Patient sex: M
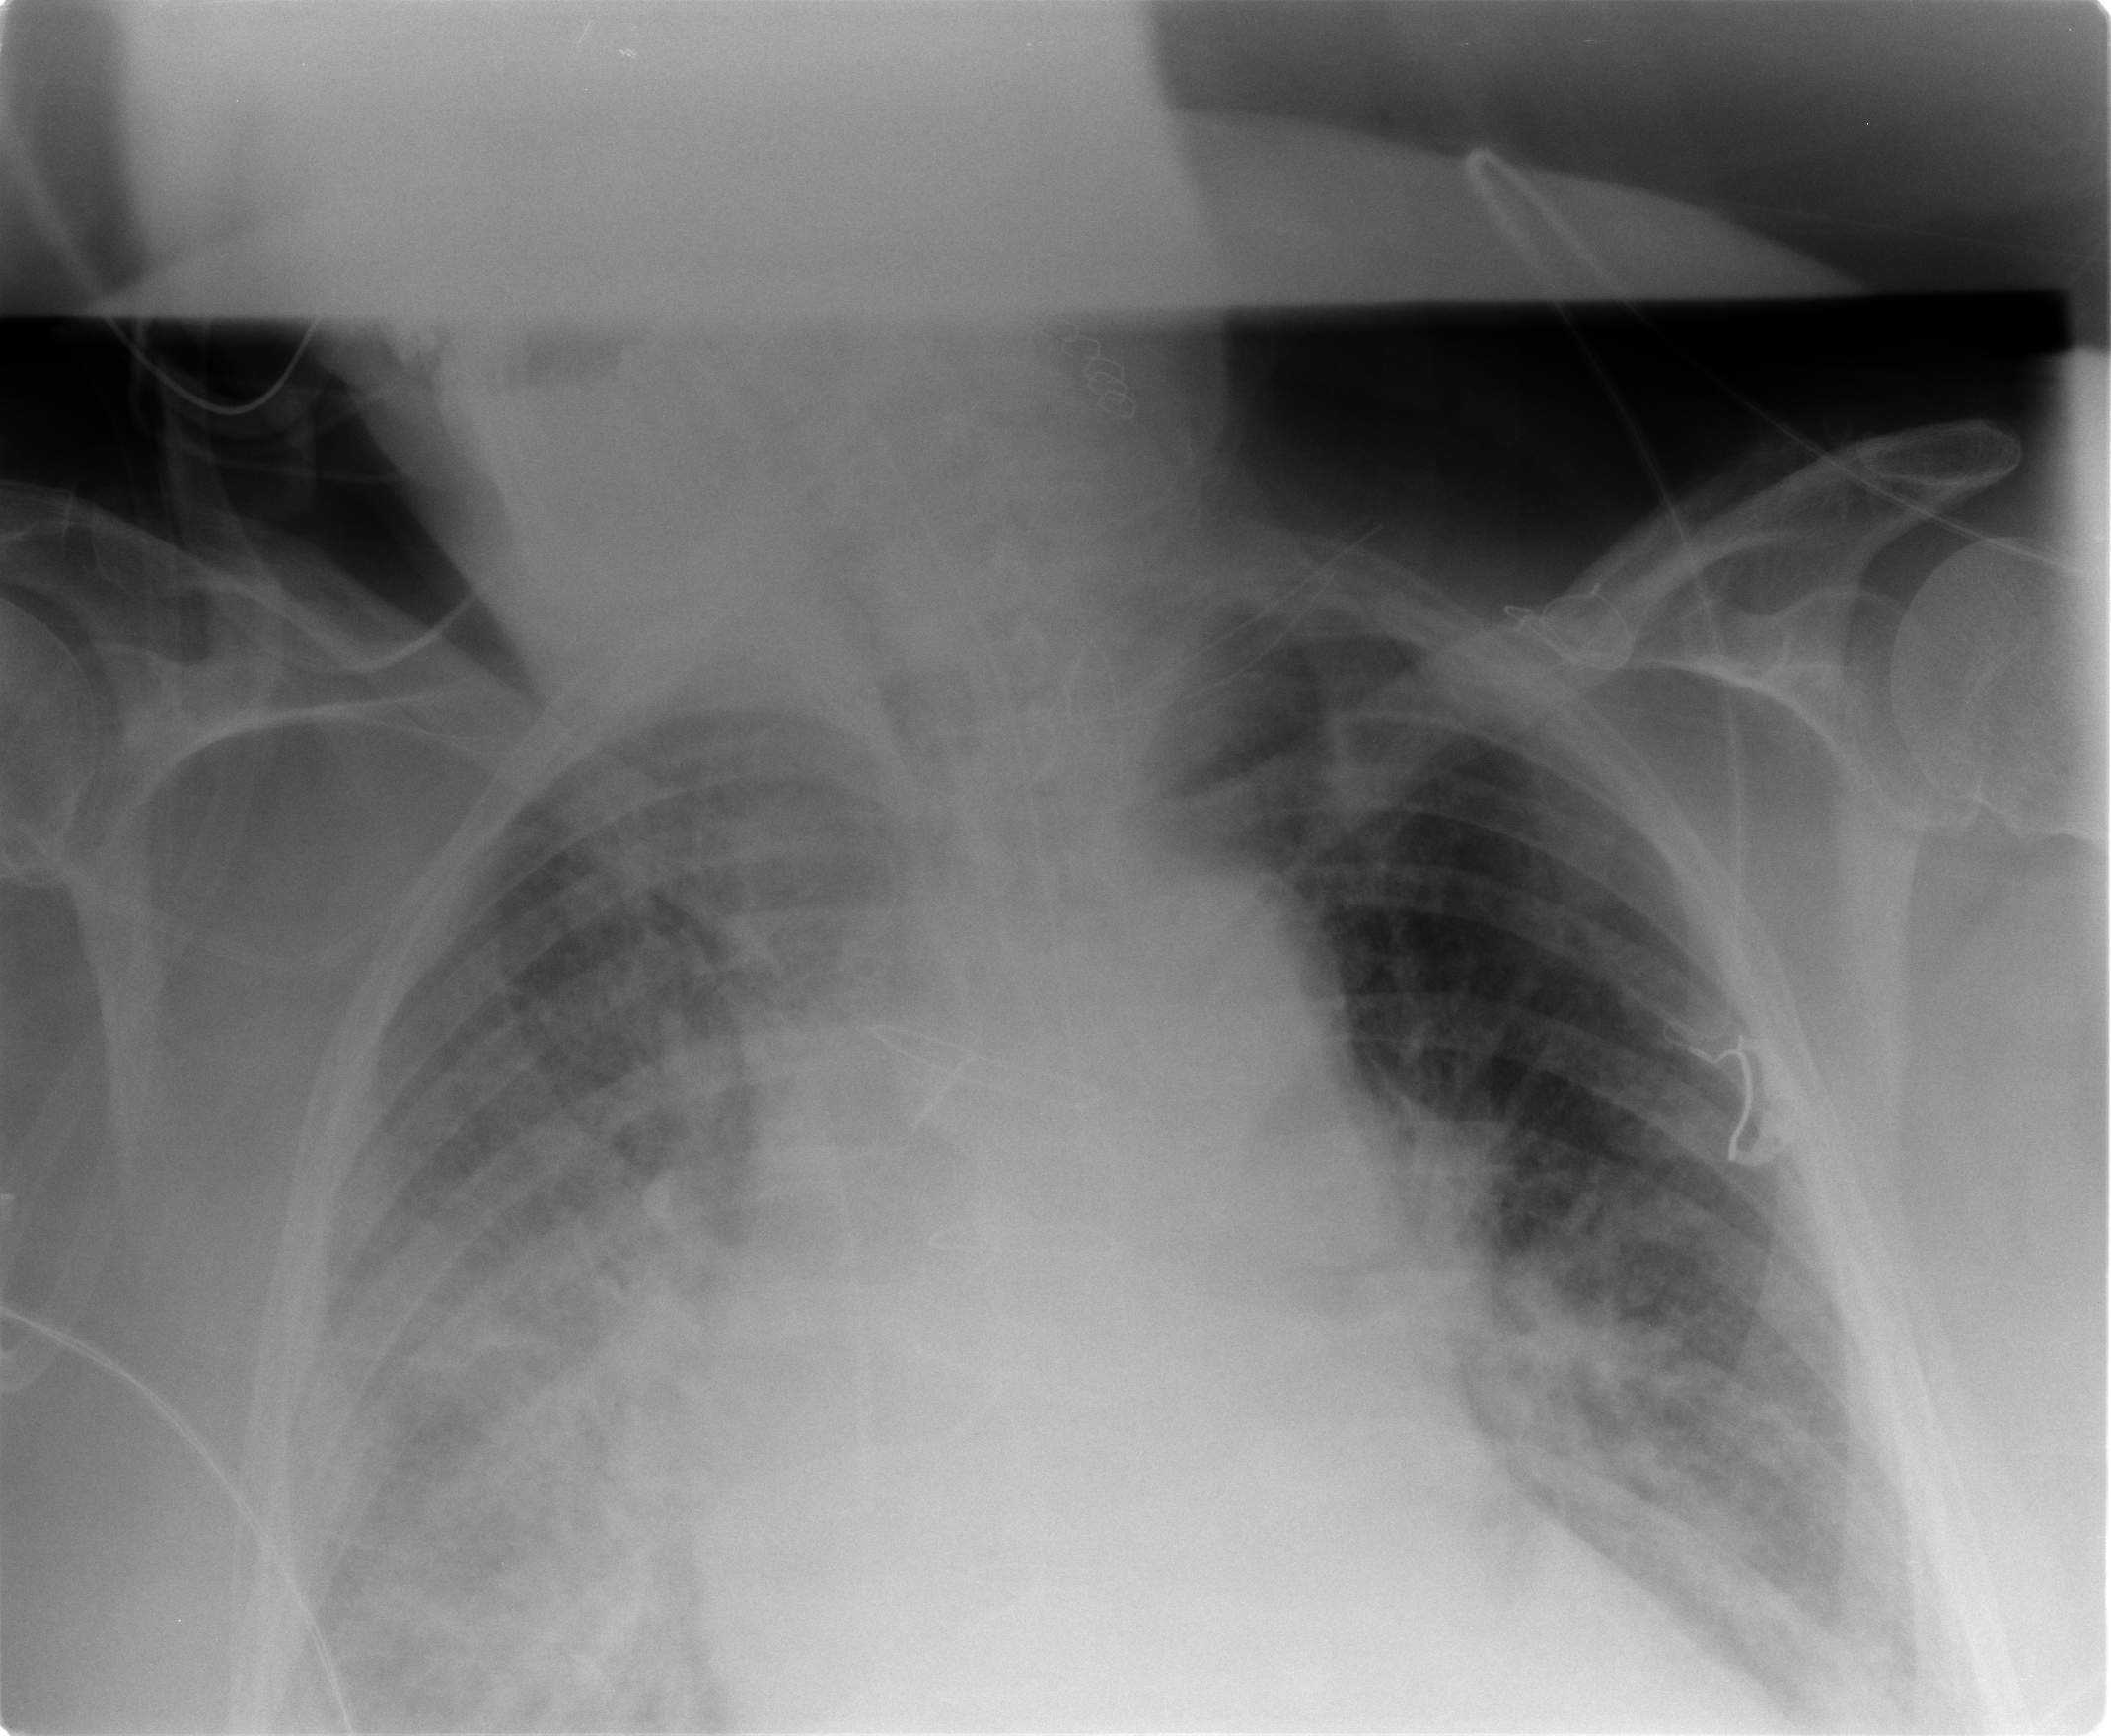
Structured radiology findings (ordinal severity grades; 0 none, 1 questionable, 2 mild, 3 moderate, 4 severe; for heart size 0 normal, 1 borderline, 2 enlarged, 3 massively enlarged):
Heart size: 2
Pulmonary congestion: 2
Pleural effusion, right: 2
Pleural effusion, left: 2
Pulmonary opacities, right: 3
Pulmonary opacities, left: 2
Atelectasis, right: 3
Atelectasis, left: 2